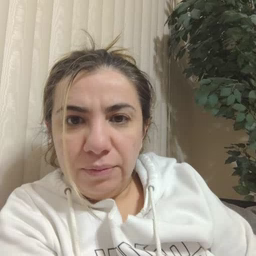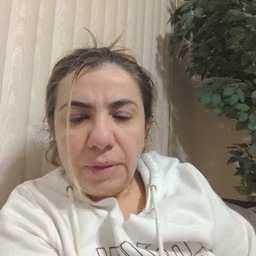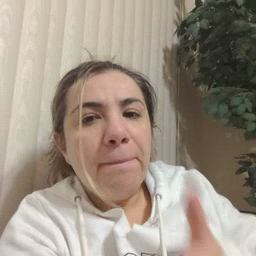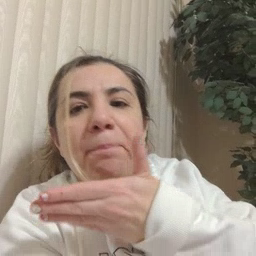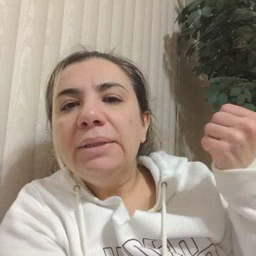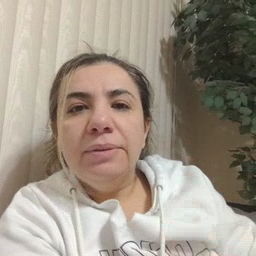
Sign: better